Question: I am creating an admin panel for a project that I am working on. It will list a bunch of entries in a table and each row will have a checkbox in it. This checkbox will be used to activate an entry to be displayed on the website.
I am setting the 'id' and 'name' of the checkbox with data from the MySQL database. For example..
'''
<input type="checkbox" class="active" name="active<?php echo $id; ?>" id="active<?php echo $id; ?>" <?php if ($active == 1): ?>checked="checked"<?php endif; ?> value="<?php echo $id; ?>">
'''
For the entry with ID of 5 it will look like this..
'''
<input type="checkbox" class="active" name="active5" id="active5" checked="checked" value="5">
'''
I need to set this up so that when you check a box or uncheck it that it updates the "active" value in the database. How do I grab the value of each checkbox, when clicked, and send that value to the MySQL database. I can do this easily if I know the checkboxes 'name' beforehand, but since the 'name' is partly generated from the database I'm not sure how to write the code to determine which entry gets the active value.
'''
$("input.active").click(function() {
// store the values from the form checkbox box, then send via ajax below
var check_active = $(this).is(':checked') ? 1 : 0;
var check_id = $(this).attr('value');
console.log(check_active);
console.log(check_id);
$.ajax({
type: "POST",
url: "http://nowfoods.marketspacecom.com/nextstep/ajax.php",
data: {id: check_id, active: check_active},
success: function(){
$('form#submit').hide(function(){$('div.success').fadeIn();});
}
});
return true;
});
'''
'''
<?php
include("dbinfo.inc.php");
mysql_connect($server,$username,$password);
@mysql_select_db($database) or die( "Unable to select database");
// CLIENT INFORMATION
$active = mysql_real_escape_string($_POST['active']);
$id = mysql_real_escape_string($_POST['id']);
$addEntry = "UPDATE entries SET active = '$active' WHERE id = '$id'";
mysql_query($addEntry) or die(mysql_error());
mysql_close();
'''
?>

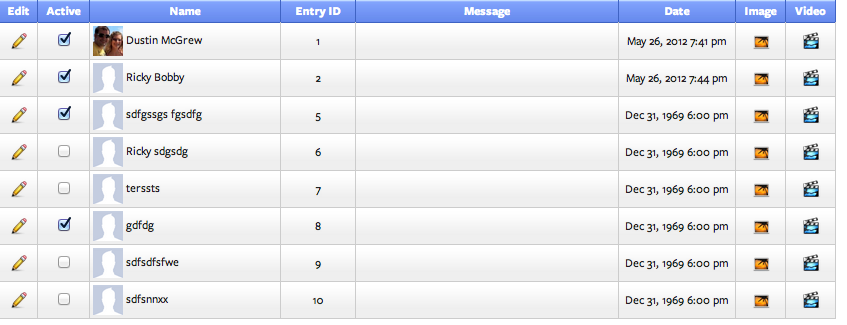
Answer: You could add a class to the input and set the value to the id instead:
'<input class="active" type="checkbox" name="active5" id="active5" value="5" checked="checked">'
Then, change your jQuery:
'''
$("input.active").click(function() {
// store the values from the form checkbox box, then send via ajax below
var check_active = $(this).is(':checked') ? 1 : 0;
var check_id = $(this).attr('value');
$.ajax({
type: "POST",
url: "http://nowfoods.marketspacecom.com/nextstep/ajax.php",
data: {id: check_id, active: check_active}
success: function(){
$('form#submit').hide(function(){$('div.success').fadeIn();});
}
});
return true;
});
'''
As for PHP:
'''
<?php
include("dbinfo.inc.php");
mysql_connect($server,$username,$password);
@mysql_select_db($database) or die( "Unable to select database");
// CLIENT INFORMATION
$active = mysql_real_escape_string($_POST['active']);
$id = mysql_real_escape_string($_POST['id']);
// WHERE id=16 is just for testing purposes. Need to dynamically find which checkbox was checked and use that info to tell the query which ID to update.
$addEntry = "UPDATE entries SET active = '$active' WHERE id = '$id'";
mysql_query($addEntry) or die(mysql_error());
mysql_close();
?>
'''
This should be what you're looking for. There may be some minor syntax issues, because I'm writing this off the top of my head, but I hope you get the general idea. :-)